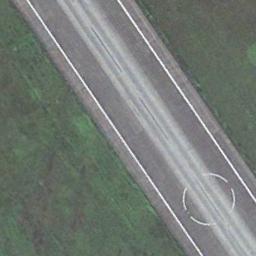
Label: runway